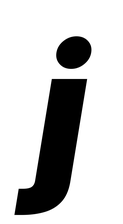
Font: Inter-Italic_Black_Italic